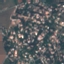
Label: Residential